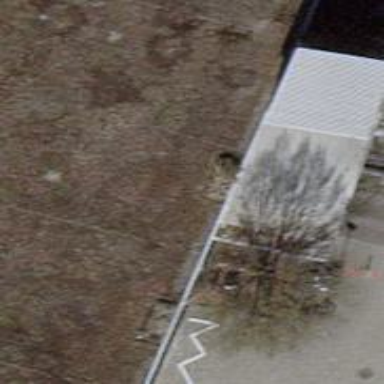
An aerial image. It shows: Parking entrance.